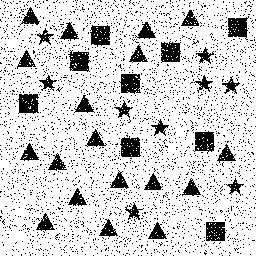
Squares: 9
Triangles: 18
Stars: 9
Total shapes: 36